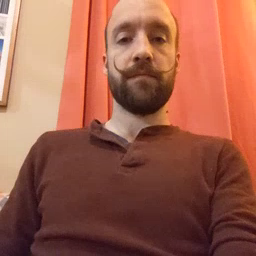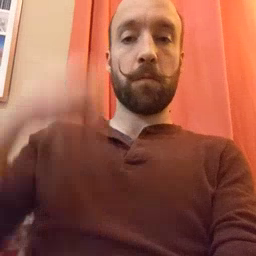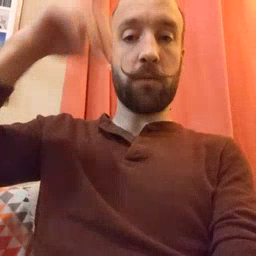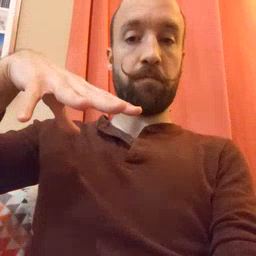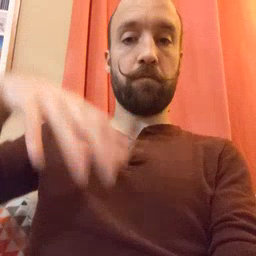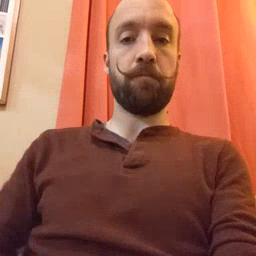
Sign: drop